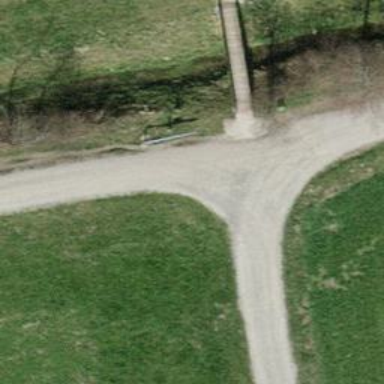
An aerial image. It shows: Gate.